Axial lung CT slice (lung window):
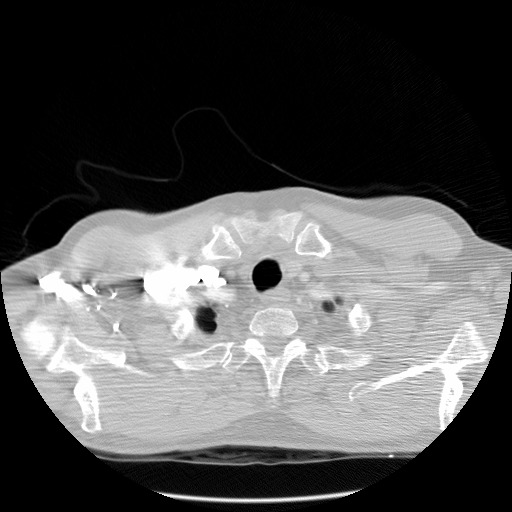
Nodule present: no